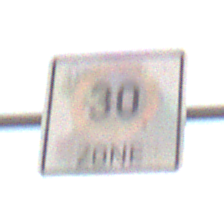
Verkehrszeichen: BeginnZone30
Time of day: SunriseSunset
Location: Outdoor (Nature)
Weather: PartlyCloudy
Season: NotSpecified
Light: Natural